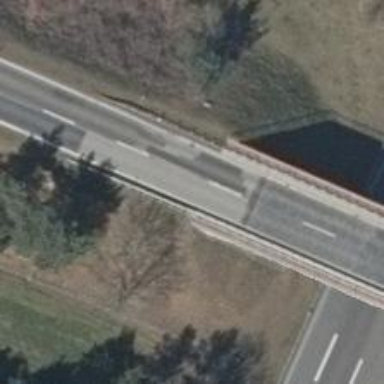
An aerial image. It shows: Asphalt road on secondary bridge.